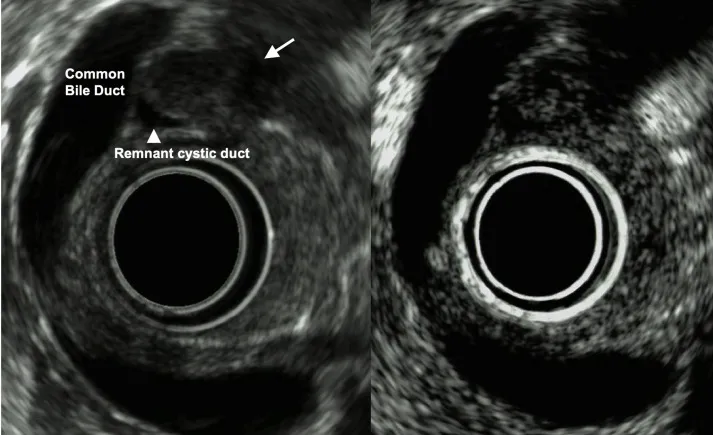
Endoscopic ultrasonography findings. . Endoscopic ultrasonography demonstrated the tumor (white arrow) at the junction of the cystic duct. On Sonazoid-enhanced echo, the tumor was universally enhanced.
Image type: radiology (ultrasound)